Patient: sex F, age 63
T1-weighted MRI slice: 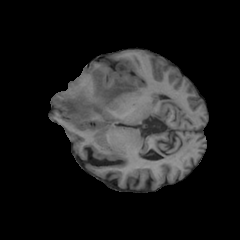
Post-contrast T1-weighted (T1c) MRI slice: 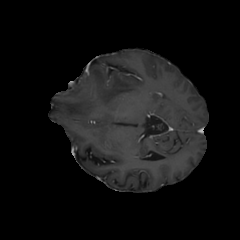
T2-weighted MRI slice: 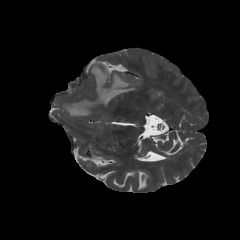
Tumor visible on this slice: yes
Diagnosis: Glioblastoma, IDH-wildtype
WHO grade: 4